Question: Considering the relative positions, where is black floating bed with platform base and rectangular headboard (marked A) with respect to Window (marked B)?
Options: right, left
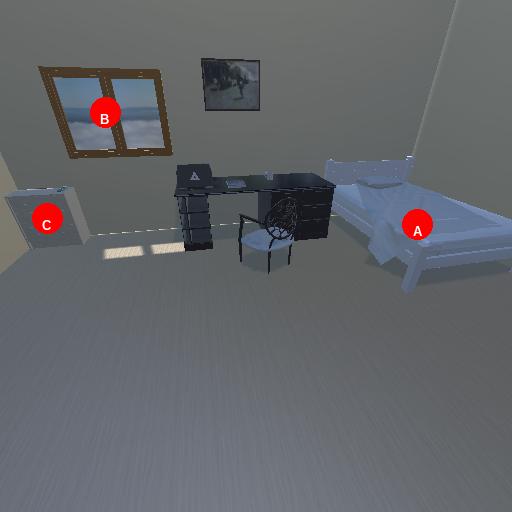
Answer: right